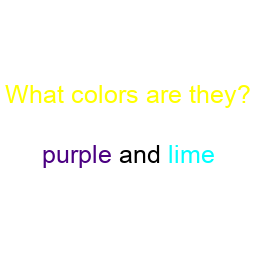
Color: indigo, cyan
Color name shown: purple, lime
Background color: white
Question text color: yellow